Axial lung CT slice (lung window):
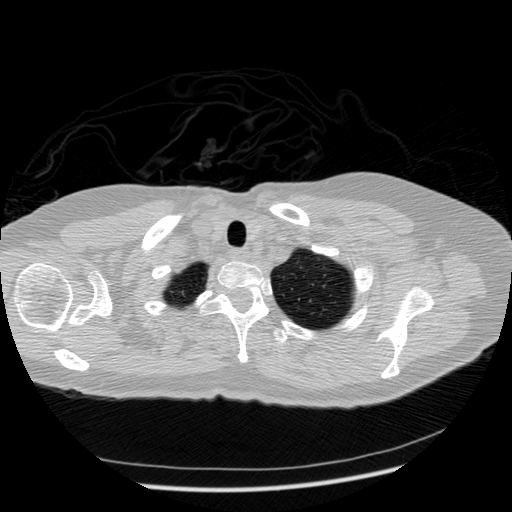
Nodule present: no